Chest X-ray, PA view. Patient: 53 years old, sex M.
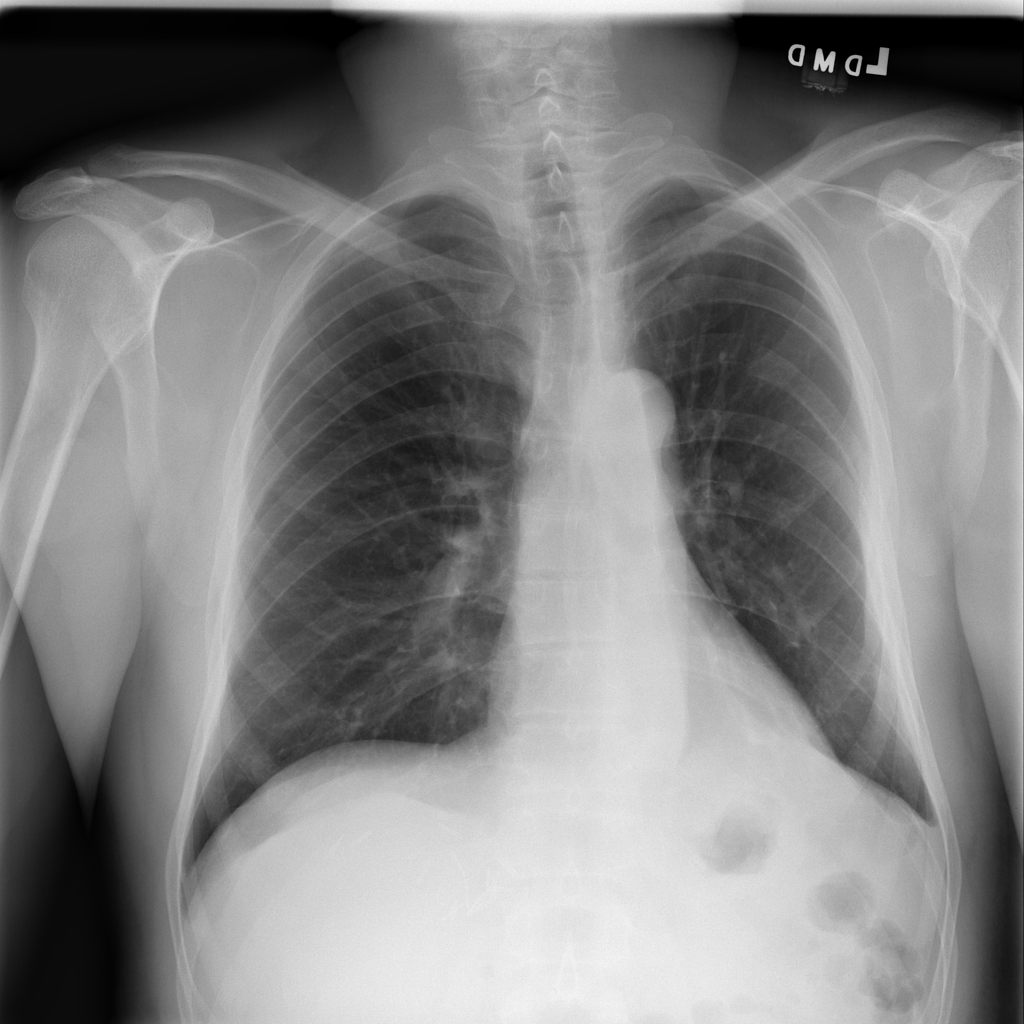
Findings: No Finding